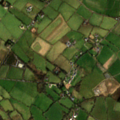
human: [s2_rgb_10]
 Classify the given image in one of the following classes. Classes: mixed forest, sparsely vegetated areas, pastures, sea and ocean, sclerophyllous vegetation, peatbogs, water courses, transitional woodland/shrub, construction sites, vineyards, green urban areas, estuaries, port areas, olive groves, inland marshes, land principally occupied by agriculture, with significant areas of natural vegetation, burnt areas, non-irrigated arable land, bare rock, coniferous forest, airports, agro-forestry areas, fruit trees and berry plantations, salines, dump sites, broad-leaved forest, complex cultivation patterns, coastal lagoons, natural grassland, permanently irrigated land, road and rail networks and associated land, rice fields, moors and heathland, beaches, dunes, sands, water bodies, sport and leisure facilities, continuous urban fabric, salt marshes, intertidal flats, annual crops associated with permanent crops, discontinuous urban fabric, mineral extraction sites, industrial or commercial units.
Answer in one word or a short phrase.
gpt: pastures